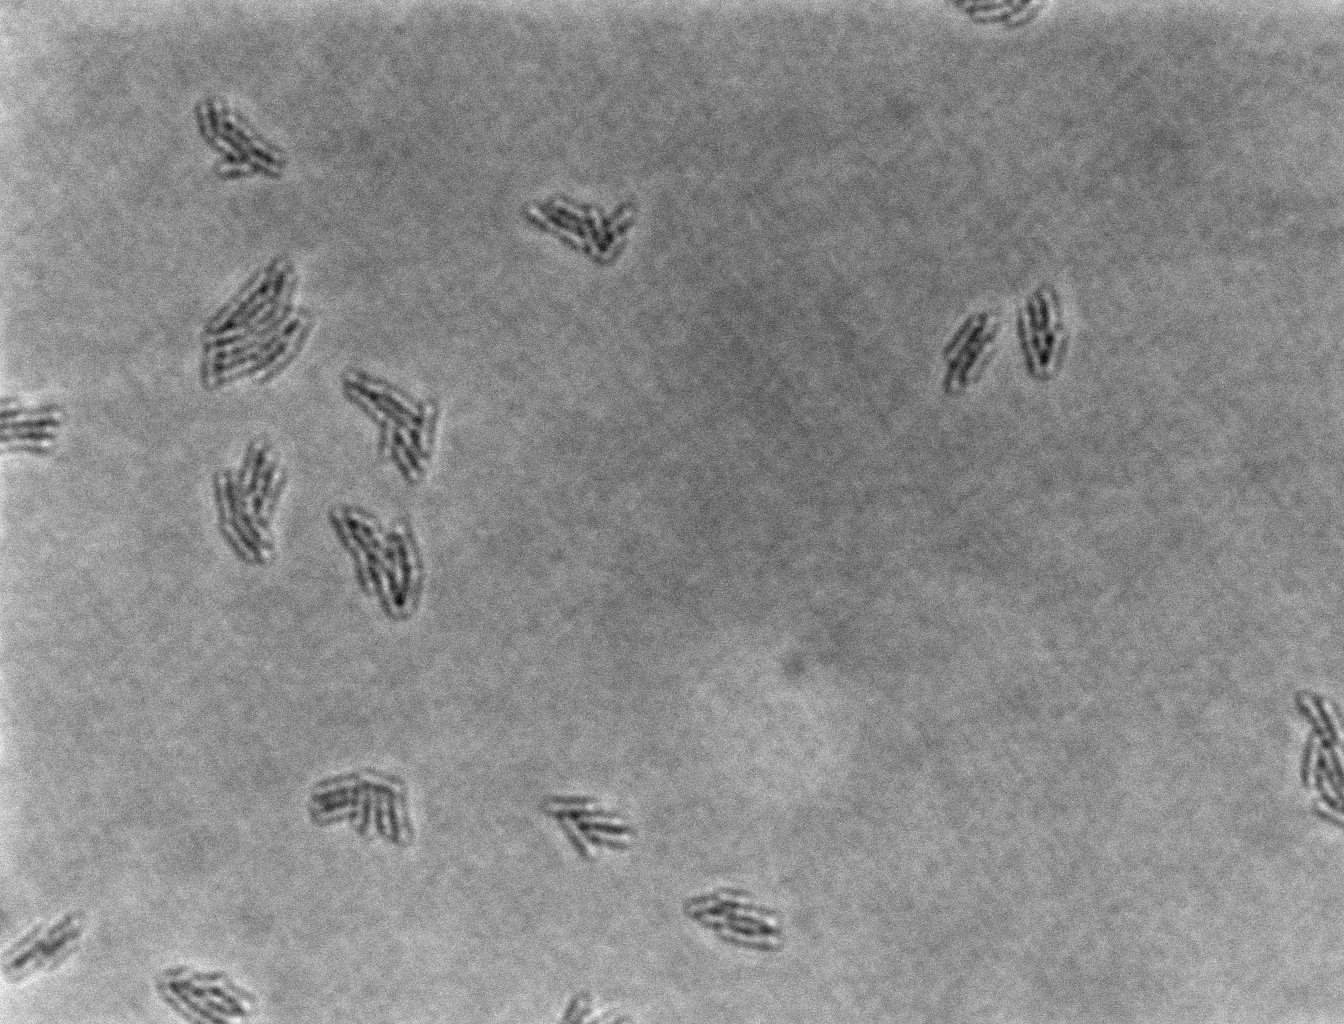
Brightfield microscopy, 60x objective, 3 h incubation